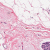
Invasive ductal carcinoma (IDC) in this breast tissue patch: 0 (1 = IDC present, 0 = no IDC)